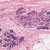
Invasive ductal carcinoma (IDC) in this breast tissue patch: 0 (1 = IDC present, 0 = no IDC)